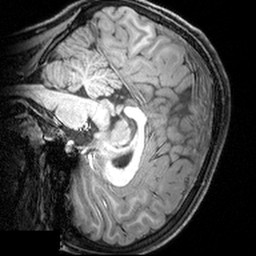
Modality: T1w
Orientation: sagittal
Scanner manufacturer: siemens
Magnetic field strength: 3 T
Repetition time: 1.9 s
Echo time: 0.00397 s